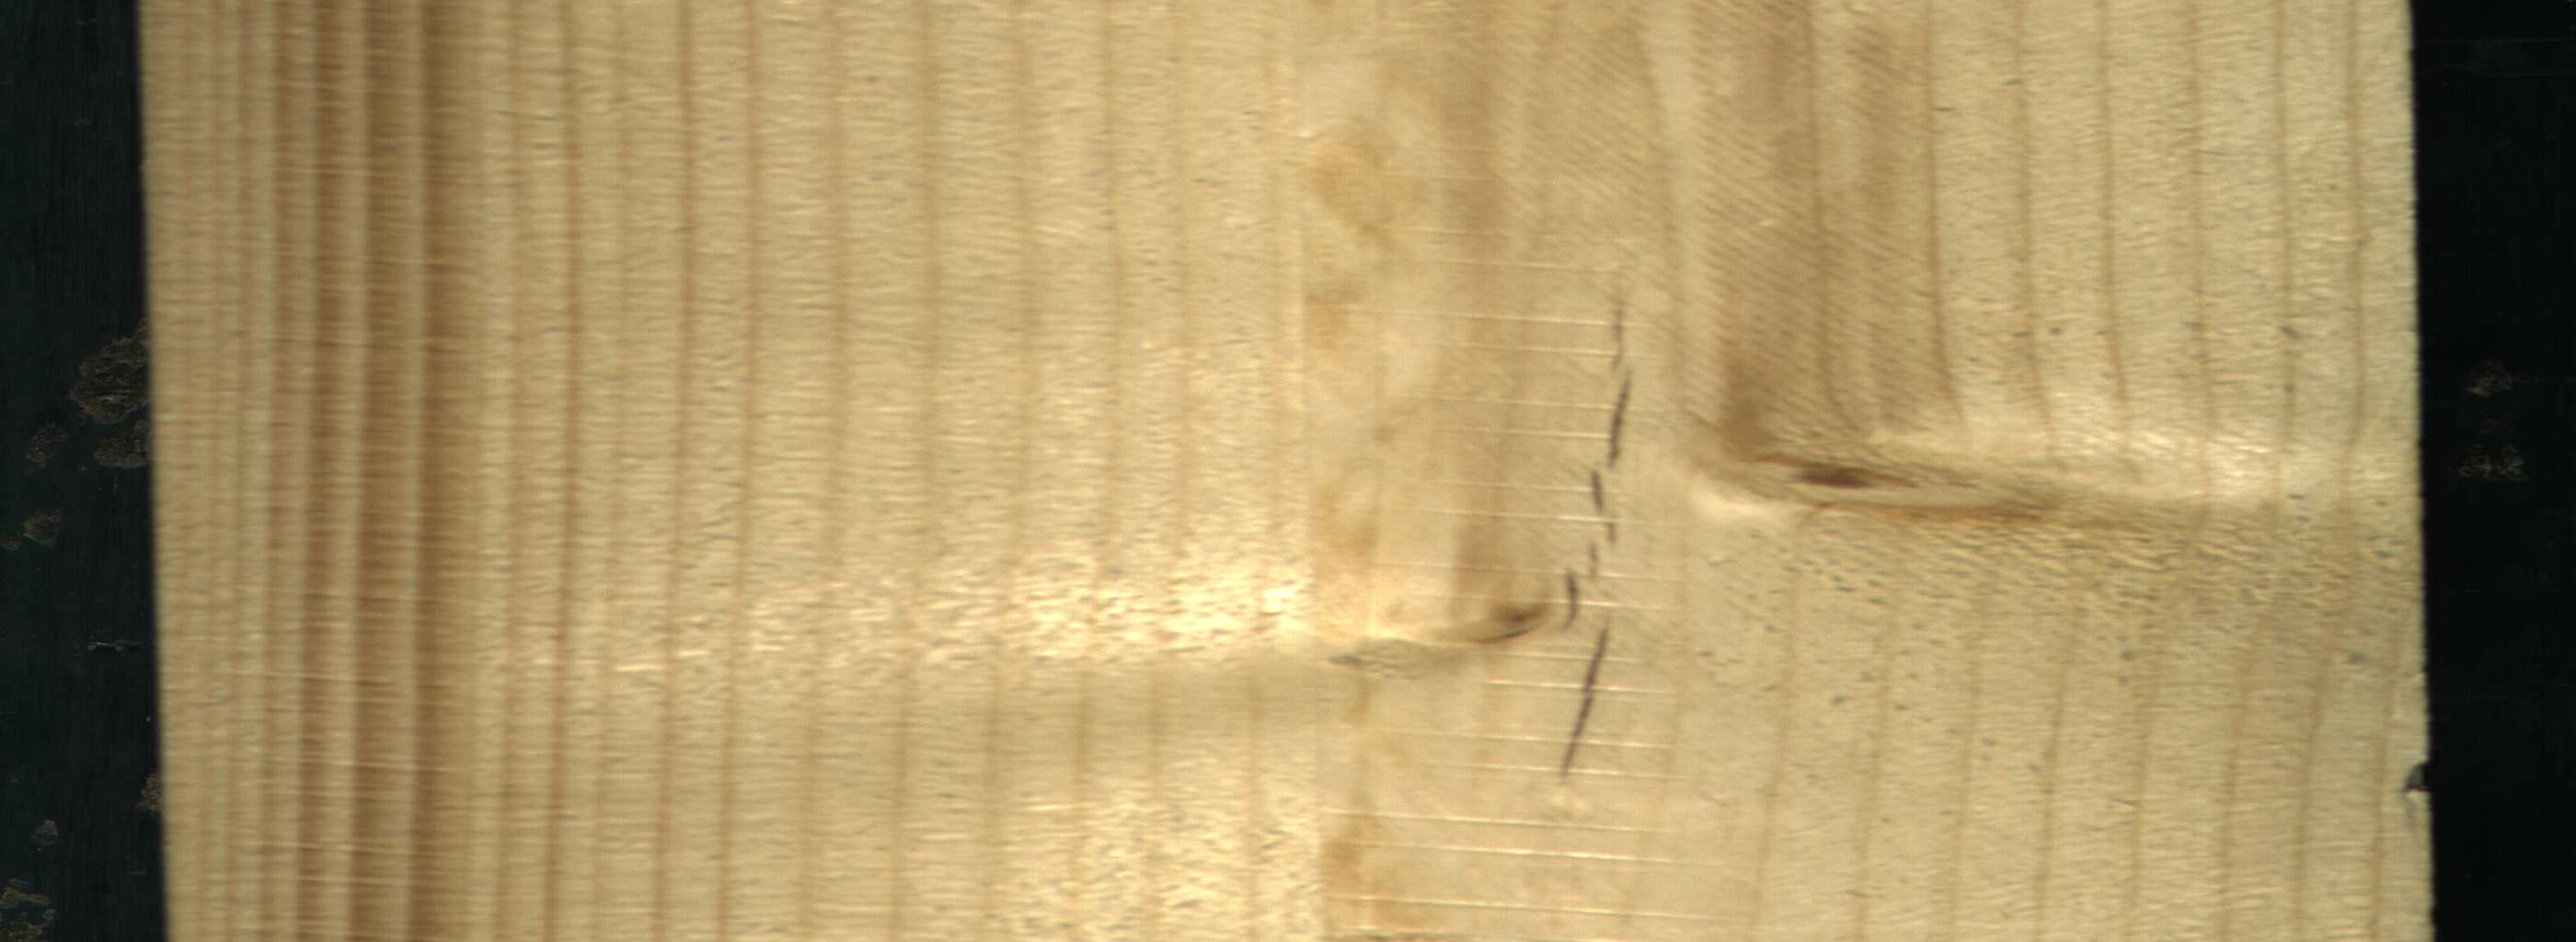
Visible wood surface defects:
Crack
Live_Knot